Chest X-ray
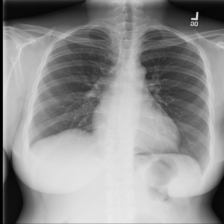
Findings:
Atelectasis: negative
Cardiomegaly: negative
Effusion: negative
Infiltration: negative
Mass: negative
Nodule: negative
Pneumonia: negative
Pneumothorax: negative
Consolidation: negative
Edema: negative
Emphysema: negative
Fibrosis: negative
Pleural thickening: negative
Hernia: negative